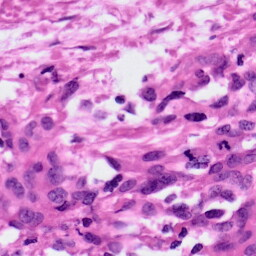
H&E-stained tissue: Ovarian